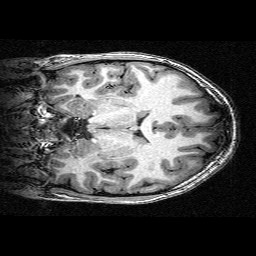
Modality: T1w
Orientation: coronal
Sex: female
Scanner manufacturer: siemens
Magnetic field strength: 3 T
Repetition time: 2.3 s
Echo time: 0.00336 s